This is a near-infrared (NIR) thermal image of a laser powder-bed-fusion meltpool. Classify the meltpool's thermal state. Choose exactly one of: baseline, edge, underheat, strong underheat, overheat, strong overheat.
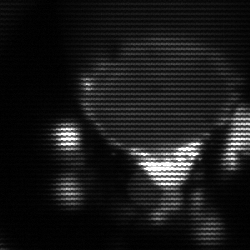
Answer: edge